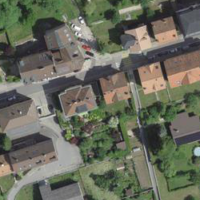
EUNIS habitat code: 54
Species observed at this site:
Leptoglossus occidentalis